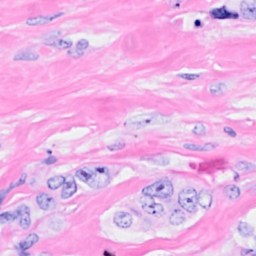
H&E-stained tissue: Breast